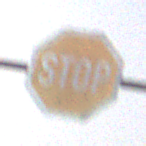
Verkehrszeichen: Stop
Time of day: MorningAfternoon
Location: Outdoor (Nature)
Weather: PartlyCloudy
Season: NotSpecified
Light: Natural